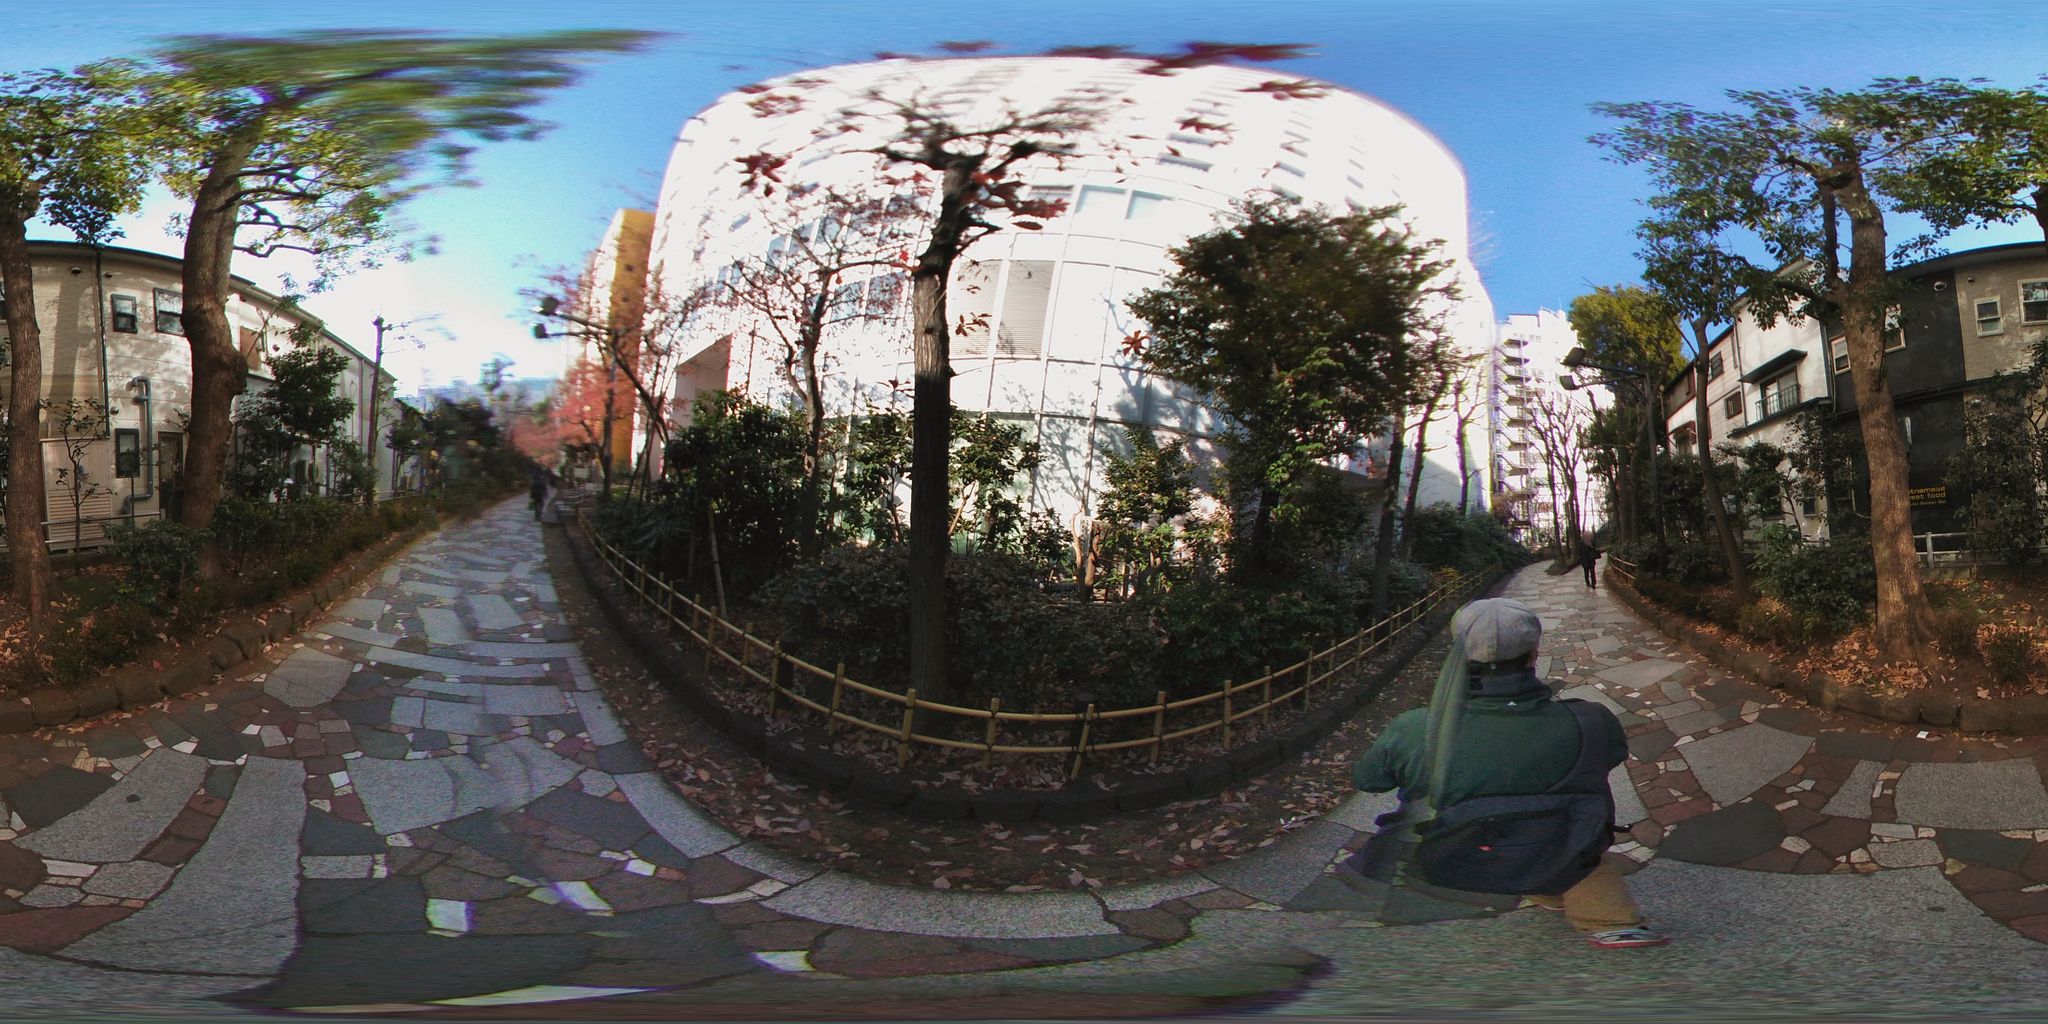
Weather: clear
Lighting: day
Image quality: good
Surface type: walking surface
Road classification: footway
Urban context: urban centre
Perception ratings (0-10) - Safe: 3.19, Lively: 4.3, Beautiful: 6.97, Boring: 4.49, Depressing: 6.72, Wealthy: 4.46